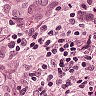
Metastatic tissue present: yes